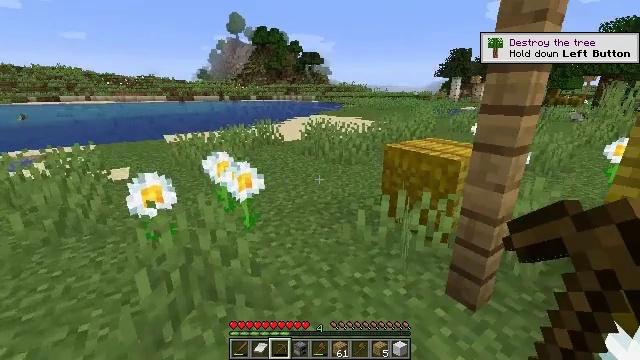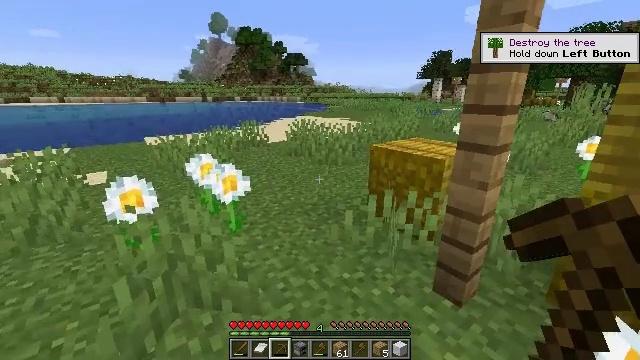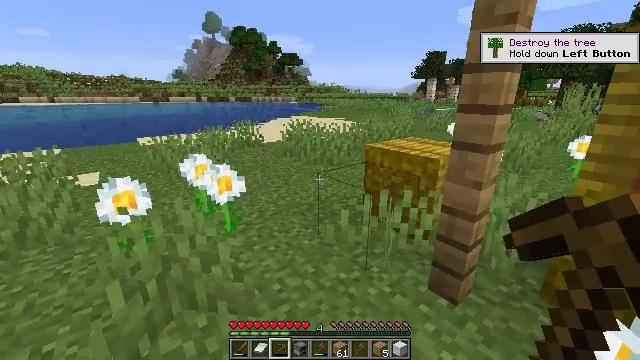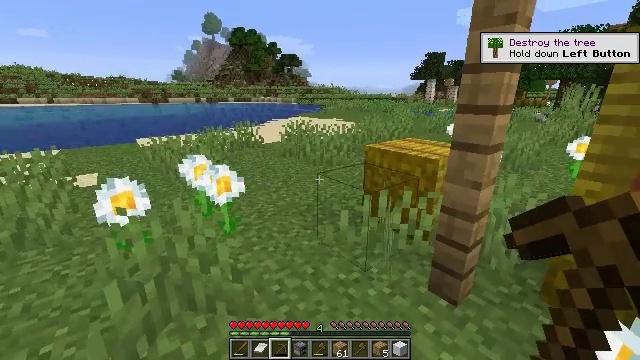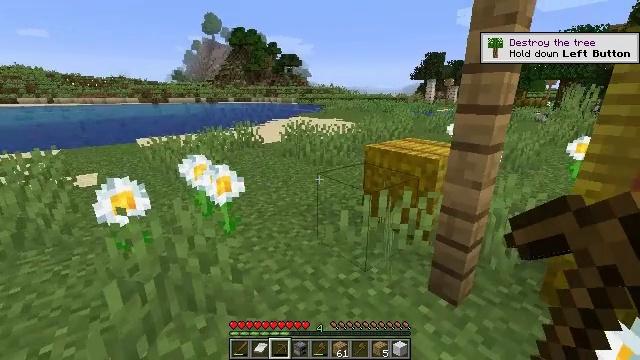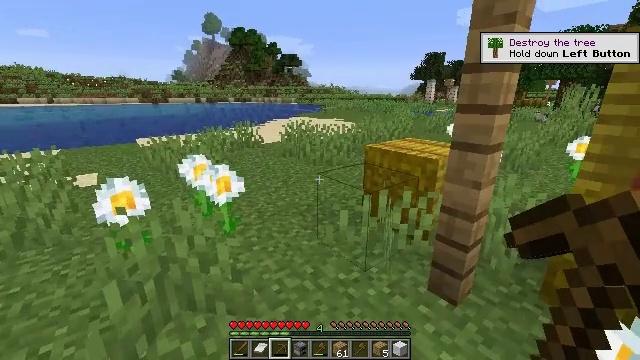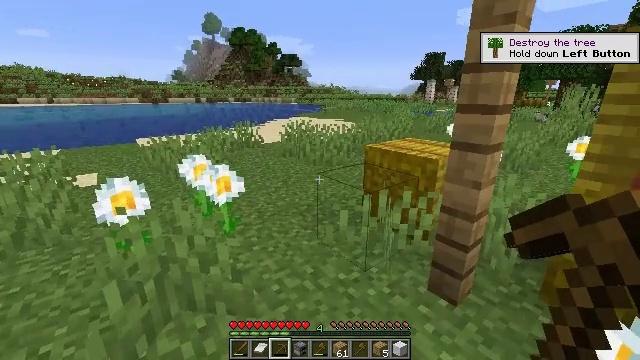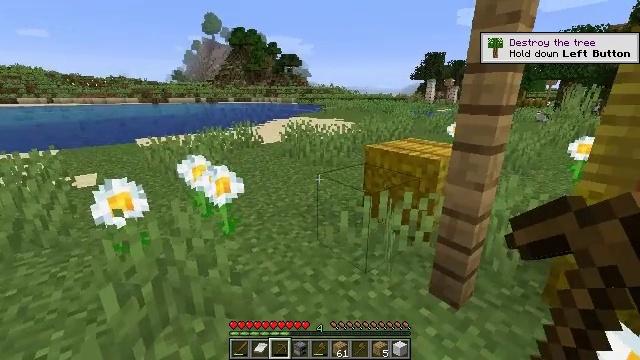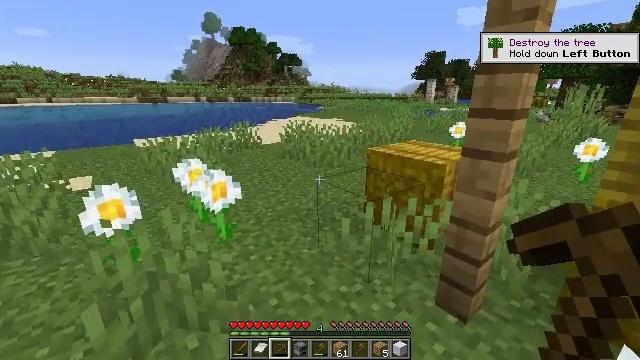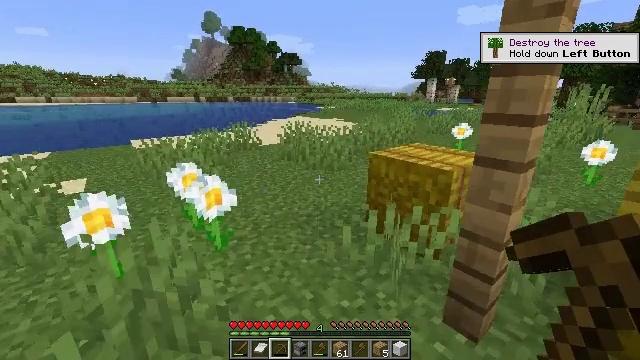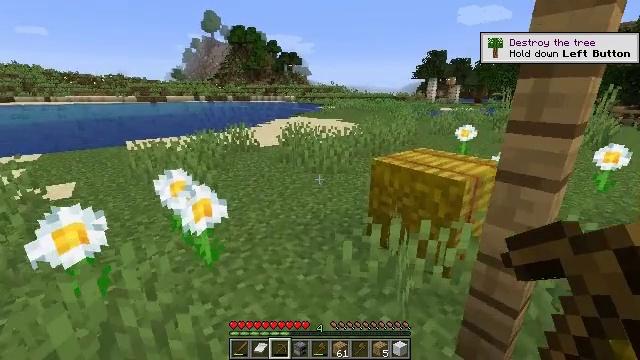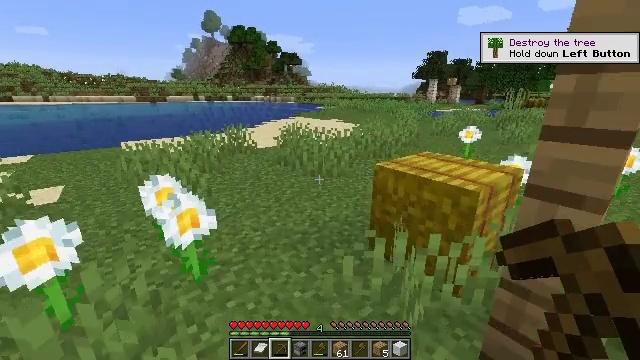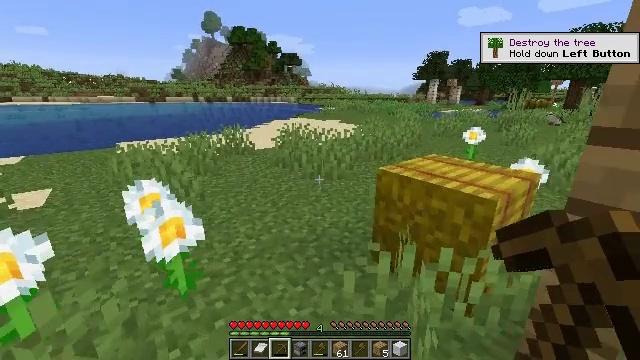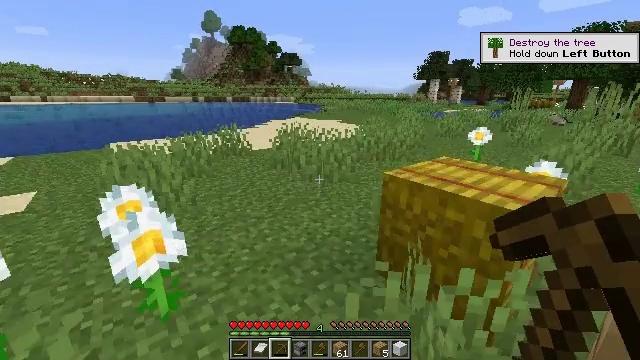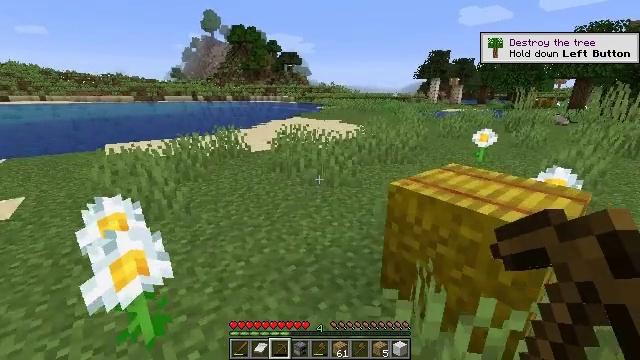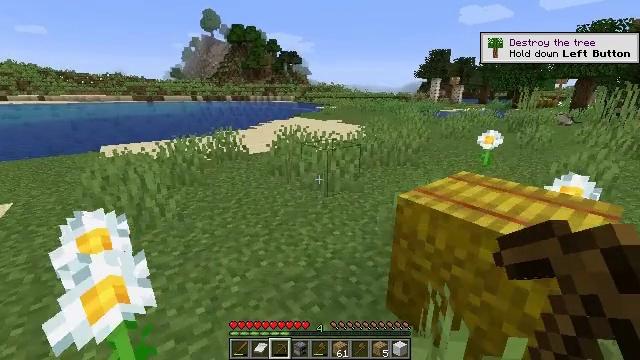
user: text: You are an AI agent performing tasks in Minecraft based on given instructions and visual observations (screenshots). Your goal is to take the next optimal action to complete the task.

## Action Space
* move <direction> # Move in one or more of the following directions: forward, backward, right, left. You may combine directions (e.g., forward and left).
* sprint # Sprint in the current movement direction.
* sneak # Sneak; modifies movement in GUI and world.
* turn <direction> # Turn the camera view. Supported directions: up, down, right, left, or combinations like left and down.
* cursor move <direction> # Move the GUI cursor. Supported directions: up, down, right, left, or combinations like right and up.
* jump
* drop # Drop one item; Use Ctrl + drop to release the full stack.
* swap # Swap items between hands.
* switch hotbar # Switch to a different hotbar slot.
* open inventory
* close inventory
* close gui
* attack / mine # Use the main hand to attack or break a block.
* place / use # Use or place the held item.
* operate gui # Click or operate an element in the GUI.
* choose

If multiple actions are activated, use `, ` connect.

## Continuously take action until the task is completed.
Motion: motion action
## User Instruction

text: Mine the oxeye daisy flower.
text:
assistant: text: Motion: turn right
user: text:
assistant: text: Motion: turn right
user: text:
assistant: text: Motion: no_op
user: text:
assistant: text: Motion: no_op
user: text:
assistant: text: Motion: no_op
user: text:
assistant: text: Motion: no_op
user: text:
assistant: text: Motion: move forward
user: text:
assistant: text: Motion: move forward
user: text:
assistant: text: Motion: move forward
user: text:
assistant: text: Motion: move forward
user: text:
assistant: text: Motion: move forward
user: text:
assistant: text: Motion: move forward
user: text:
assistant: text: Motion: move forward
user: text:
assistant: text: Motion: move forward
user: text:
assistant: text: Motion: move forward
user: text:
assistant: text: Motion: move forward
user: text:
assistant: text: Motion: move forward
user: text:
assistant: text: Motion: move forward
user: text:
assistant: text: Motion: move forward
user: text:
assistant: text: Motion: move forward
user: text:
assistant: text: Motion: move forward
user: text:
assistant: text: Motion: move forward
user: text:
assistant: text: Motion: move forward
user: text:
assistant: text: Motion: move forward
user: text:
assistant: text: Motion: move forward
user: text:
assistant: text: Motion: move forward
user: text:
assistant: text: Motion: move forward
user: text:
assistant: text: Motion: move forward
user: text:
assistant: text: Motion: no_op
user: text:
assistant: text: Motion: no_op